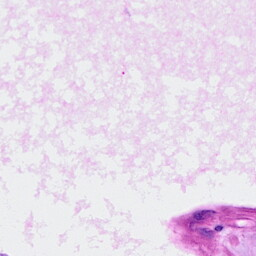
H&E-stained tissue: Ovarian